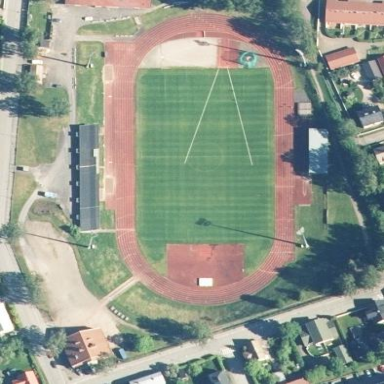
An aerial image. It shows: Stadium designed for athletics.